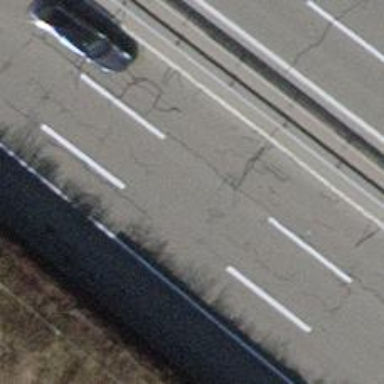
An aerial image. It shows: Motorway junction.